Question: I'm trying to split a TD (table cell) to look as if it were two cells. The problem is that when the cell grows in Height, I cannot make the two divs inside to occupy all the available height. As these cells can grow dynamically I cannot set a fixed height either (that could solve the issue).
'''
<!DOCTYPE html>
<html>
<head>
<meta charset=utf-8 />
<title>JS Bin</title>
<!--[if IE]>
<script src="http://html5shiv.googlecode.com/svn/trunk/html5.js"></script>
<![endif]-->
<style>
article, aside, figure, footer, header, hgroup,
menu, nav, section { display: block; }
td { border: 1px solid black; width: 50px; text-align: center; margin:0; padding:0 }
#span1 { background-color: #DDD; width: 25px; float: right; }
#span2 { background-color: #EEE; width: 24px; float: left; }
.t { border-top: 1px solid black; }
.r { border-right: 1px solid black; height: 100%; }
</style>
</head>
<body>
<table>
<tbody>
<tr>
<td>1</td><td>2</td><td>3<div><div id="span1" class="t">1</div><div id="span2" class="t r">1</div></div></td><td>4</td>
</tr>
<tr>
<td>1</td><td>2</td><td><div id="span1">3</div><div id="span2" class="r">3</div></td><td>4</td>
</tr>
<tr>
<td>1</td><td>2 2 2 2 2 22 2 </td><td><div id="span1">3</div><div id="span2" class="r">3</div></td><td>4</td>
</tr>
<tr>
<td>1</td><td>2</td><td><div id="span1">3</div><div id="span2" class="r">3</div></td><td>4</td>
</tr>
<tr>
<td>1</td><td>2 2 2 2 2 2 2 2 </td><td><span style="line-height:2"><div id="span1">3</div><div id="span2" class="r">3</div></span></td><td>4</td>
</tr>
</tbody>
</table>
</body>
</html>
'''

I don't want to see those white gaps in column 3.
Any ideas how to solve this?
I've been fightting with CSS for a while with no luck so far ...
Thanks!.
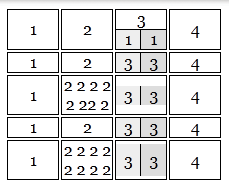
Answer: you should be set the height td height=100%, and .span1 set height=100% then try to this you can get the answer..
'''
<html>
<head>
<meta charset=utf-8 />
<title>JS Bin</title>
<!--[if IE]>
<script src="http://html5shiv.googlecode.com/svn/trunk/html5.js"></script>
<![endif]-->
<style>
article, aside, figure, footer, header, hgroup,
menu, nav, section { display: block; }
td { border: 1px solid black; width: 50px; text-align: center; margin:0; padding:0; height:100%; }
#span1 { background-color: #DDD; width: 25px; float: right; height:100%; }
#span2 { background-color: #EEE; width: 24px; float: left; }
.t { border-top: 1px solid black; }
.r { border-right: 1px solid black; height: 100%; }
</style>
</head>
<body>
<table>
<tbody>
<tr>
<td>1</td><td>2</td><td>3<div><div id="span1" class="t">1</div><div id="span2" class="t r">1</div></div></td><td>4</td>
</tr>
<tr>
<td>1</td><td>2</td><td><div id="span1">3</div><div id="span2" class="r">3</div></td><td>4</td>
</tr>
<tr>
<td>1</td><td>2 2 2 2 2 22 2 </td><td><div id="span1">3</div><div id="span2" class="r">3</div></td><td>4</td>
</tr>
<tr>
<td>1</td><td>2</td><td><div id="span1">3</div><div id="span2" class="r">3</div></td><td>4</td>
</tr>
<tr>
<td>1</td><td>2 2 2 2 2 2 2 2 </td><td><span style="line-height:2"><div id="span1">3</div><div id="span2" class="r">3</div></span></td><td>4</td>
</tr>
</tbody>
</table>
</body>
</html>
'''